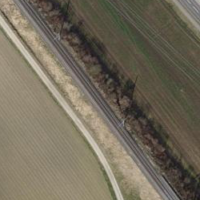
EUNIS habitat code: 52
Species observed at this site:
Convolvulus arvensis